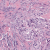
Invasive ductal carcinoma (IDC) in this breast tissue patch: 1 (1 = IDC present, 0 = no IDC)